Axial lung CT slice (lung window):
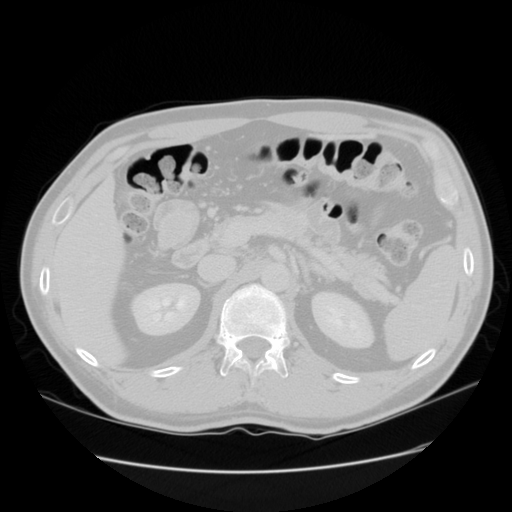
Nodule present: no